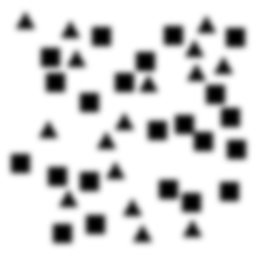
Squares: 22
Triangles: 16
Stars: 0
Total shapes: 38